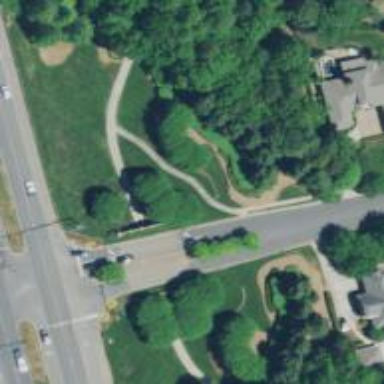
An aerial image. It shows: Service road used as golf cart path.